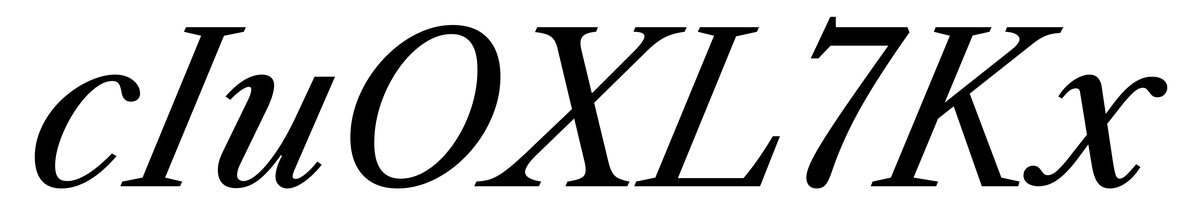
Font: LibreCaslonText-Italic_Italic